Question:
So the UNION query is supposed to pool all data from the tables linked to Excel Spreadsheets and then use this as a source for a second query -- which worked. But I also need to have data that is matched in another table (called 'SignedOffClientList') to be excluded from the results of the queries?
I don't know how this is done and my attempts are producing 'Syntax Error in FROM clause'... Can anyone provide advice? (Image is available in link)
TEXT of code:
'''
SELECT [F1], [F2], [F3], [F4], [F5], [F6], [F7], [F8], [F9], [F10], [F11], [F12], [F13], [F14], [F15]
FROM [AssetFinance]
UNION
SELECT [F1], [F2], [F3], [F4], [F5], [F6], [F7], [F8], [F9], [F10], [F11], [F12], [F13], [F14], [F15]
FROM [Corporates]
UNION
SELECT [F1], [F2], [F3], [F4], [F5], [F6], [F7], [F8], [F9], [F10], [F11], [F12], [F13], [F14], [F15]
FROM [CreditConsult]
UNION
SELECT [F1], [F2], [F3], [F4], [F5], [F6], [F7], [F8], [F9], [F10], [F11], [F12], [F13], [F14], [F15]
FROM [FinancialMarkets]
UNION
SELECT [F1], [F2], [F3], [F4], [F5], [F6], [F7], [F8], [F9], [F10], [F11], [F12], [F13], [F14], [F15]
FROM [FixedIncome]
UNION
SELECT [F1], [F2], [F3], [F4], [F5], [F6], [F7], [F8], [F9], [F10], [F11], [F12], [F13], [F14], [F15]
FROM [ProjectFinance]
UNION
SELECT [F1], [F2], [F3], [F4], [F5], [F6], [F7], [F8], [F9], [F10], [F11], [F12], [F13], [F14], [F15]
FROM [RealEstate]
UNION
SELECT [F1], [F2], [F3], [F4], [F5], [F6], [F7], [F8], [F9], [F10], [F11], [F12], [F13], [F14], [F15]
FROM [Securitisation]
UNION SELECT [F1], [F2], [F3], [F4], [F5], [F6], [F7], [F8], [F9], [F10], [F11], [F12], [F13], [F14], [F15]
FROM [Treasury]
EXCEPT
SELECT [F1], [F2], [F3], [F4], [F5], [F6], [F7], [F8], [F9], [F10], [F11], [F12], [F13], [F14], [F15]
FROM [SignedOffClientList]
ORDER BY [F9];
'''
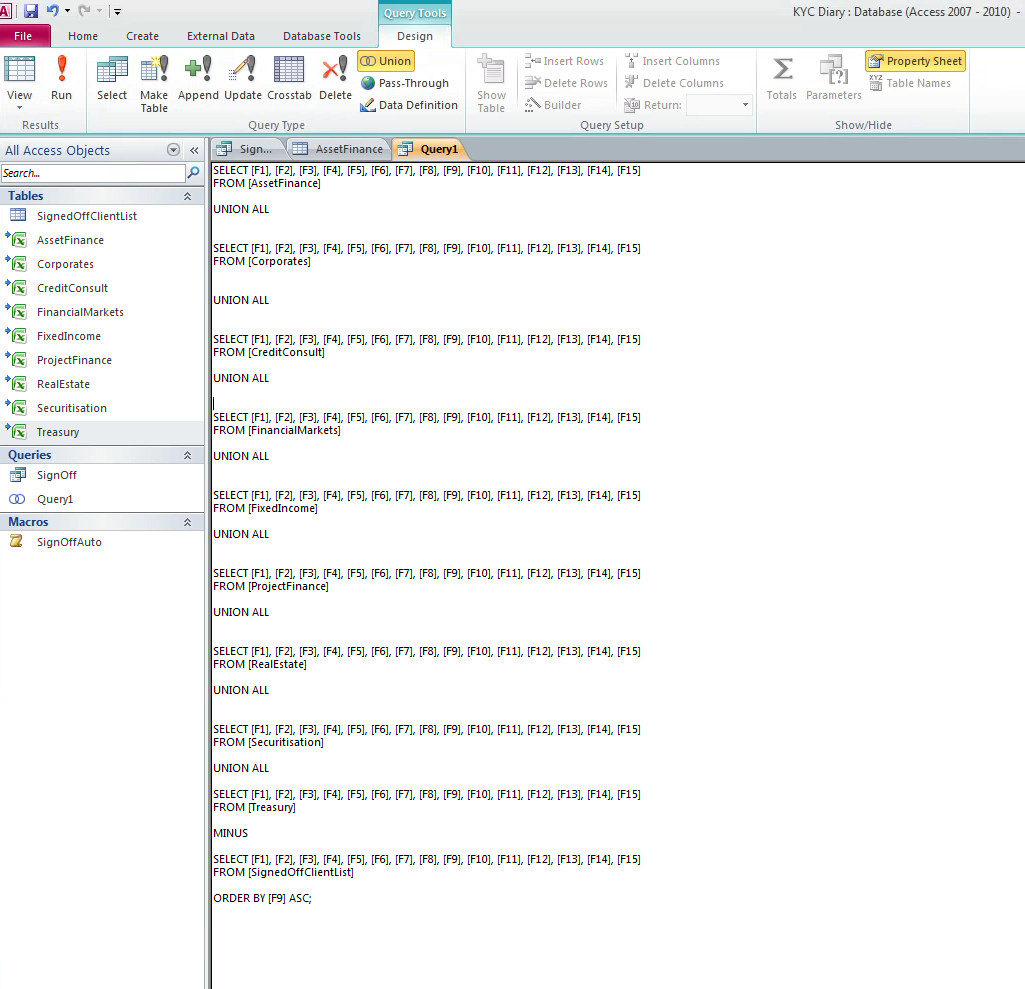
Answer: You can wrap your 'UNION' in a subquery, and then use a 'NOT EXISTS' clause to exclude values that exist in that second table:
'''
SELECT * FROM
(
SELECT [F1], [F2], [F3], [F4], [F5], [F6], [F7], [F8], [F9], [F10], [F11], [F12], [F13], [F14], [F15]
FROM [AssetFinance]
UNION
SELECT [F1], [F2], [F3], [F4], [F5], [F6], [F7], [F8], [F9], [F10], [F11], [F12], [F13], [F14], [F15]
FROM [Corporates]
UNION
SELECT [F1], [F2], [F3], [F4], [F5], [F6], [F7], [F8], [F9], [F10], [F11], [F12], [F13], [F14], [F15]
FROM [CreditConsult]
UNION
SELECT [F1], [F2], [F3], [F4], [F5], [F6], [F7], [F8], [F9], [F10], [F11], [F12], [F13], [F14], [F15]
FROM [FinancialMarkets]
UNION
SELECT [F1], [F2], [F3], [F4], [F5], [F6], [F7], [F8], [F9], [F10], [F11], [F12], [F13], [F14], [F15]
FROM [FixedIncome]
UNION
SELECT [F1], [F2], [F3], [F4], [F5], [F6], [F7], [F8], [F9], [F10], [F11], [F12], [F13], [F14], [F15]
FROM [ProjectFinance]
UNION
SELECT [F1], [F2], [F3], [F4], [F5], [F6], [F7], [F8], [F9], [F10], [F11], [F12], [F13], [F14], [F15]
FROM [RealEstate]
UNION
SELECT [F1], [F2], [F3], [F4], [F5], [F6], [F7], [F8], [F9], [F10], [F11], [F12], [F13], [F14], [F15]
FROM [Securitisation]
UNION SELECT [F1], [F2], [F3], [F4], [F5], [F6], [F7], [F8], [F9], [F10], [F11], [F12], [F13], [F14], [F15]
FROM [Treasury]
) UnionResult
WHERE NOT EXISTS(SELECT 1 FROM SignedOffClientList s WHERE s.F1 = UnionResult.F1 AND s.F2 = UnionResult.F2)
'''
Note that this tests for exact equality. When working with linked Excel tables, you need to take formatting characters into account if there are any.